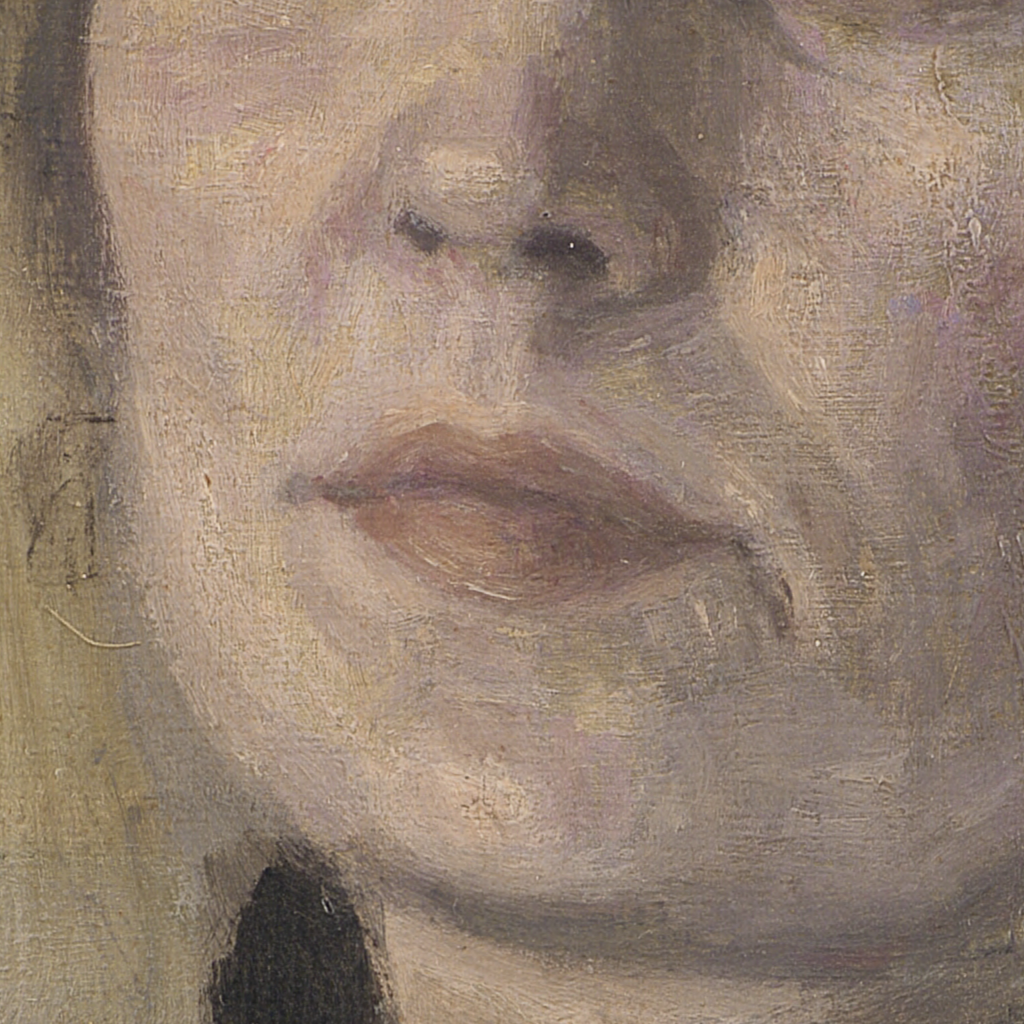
portrait painting, extreme close up, bright diffused light, womans lips and nose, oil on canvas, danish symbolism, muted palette